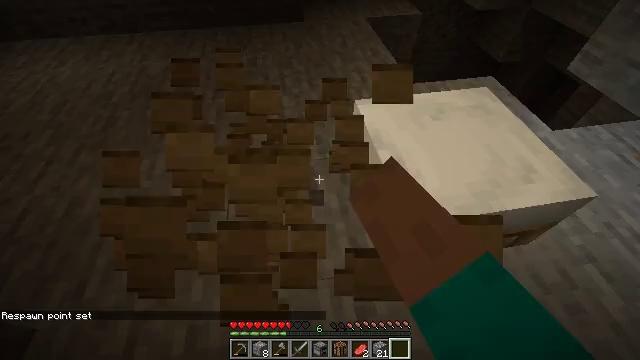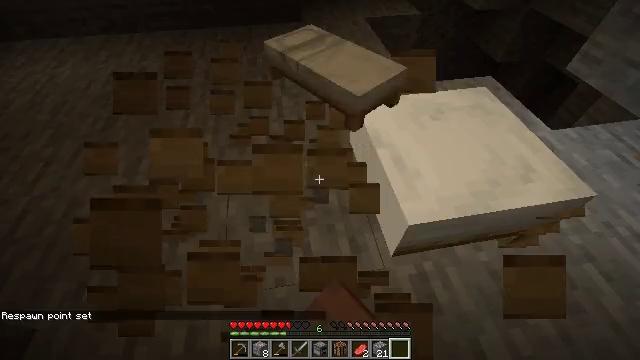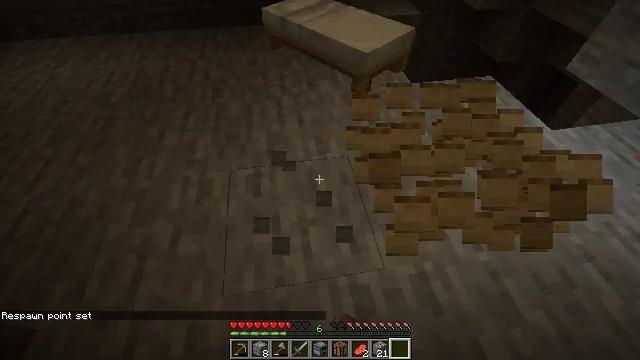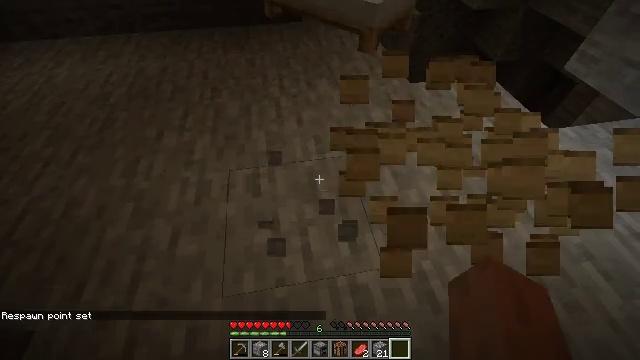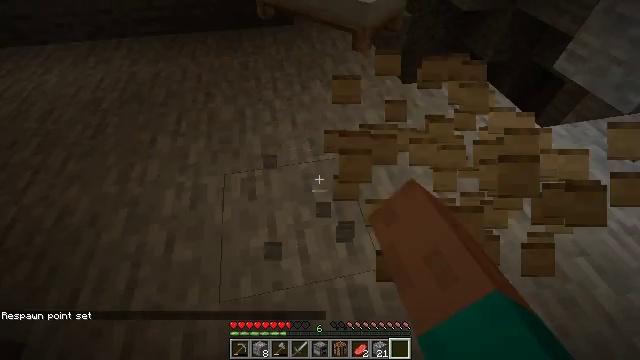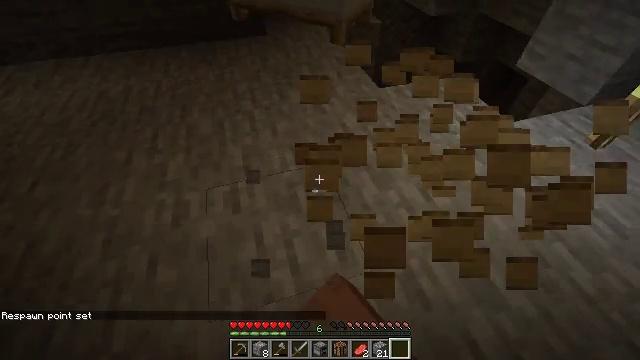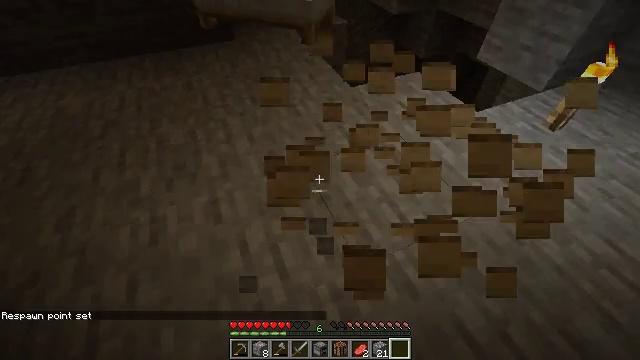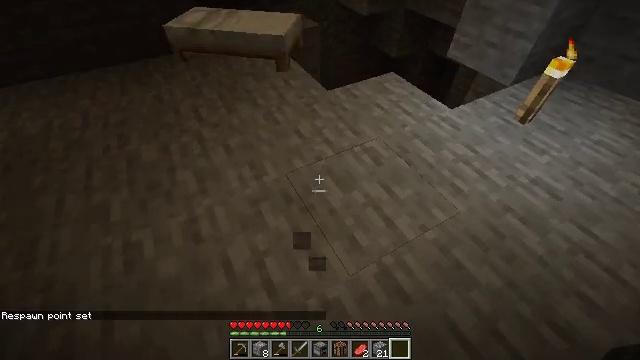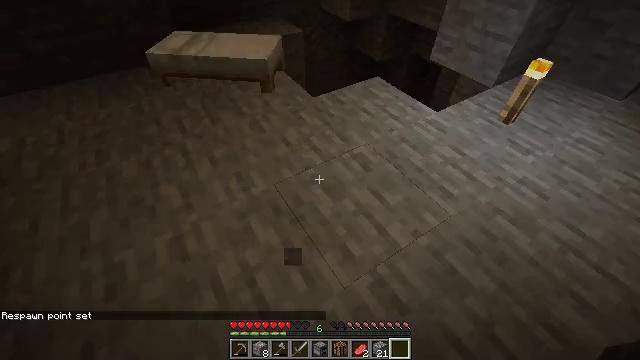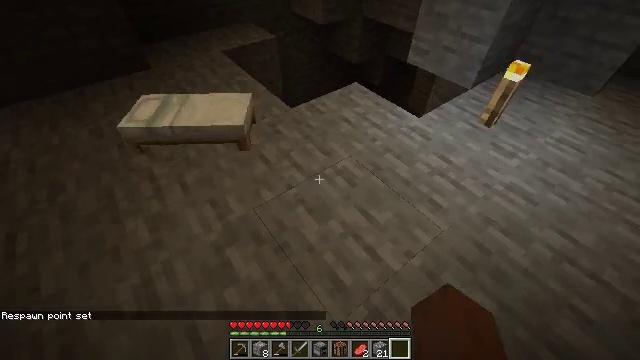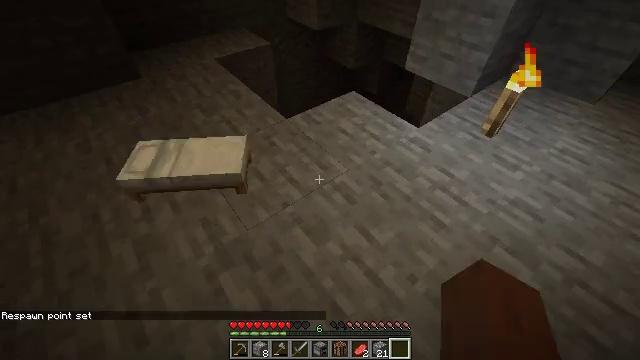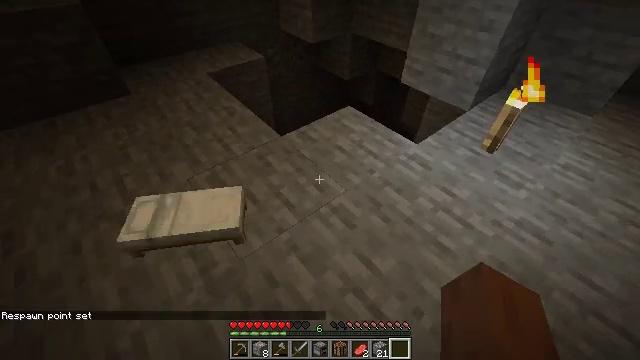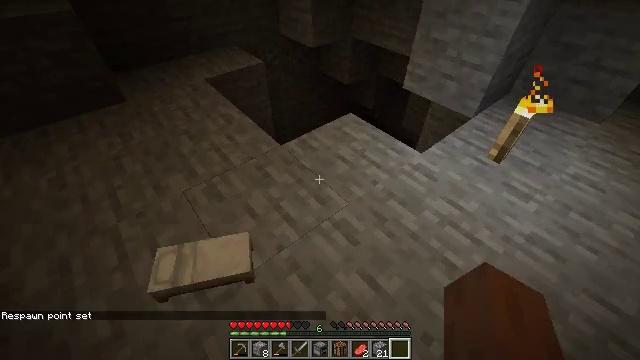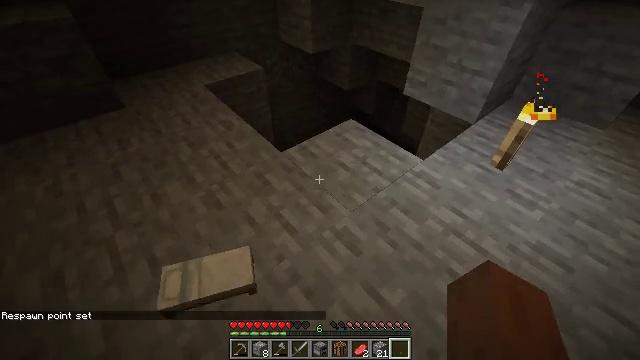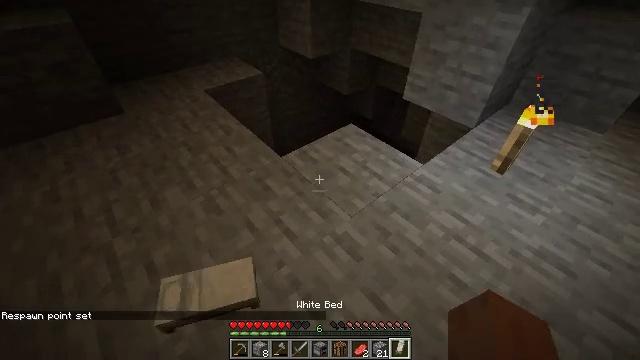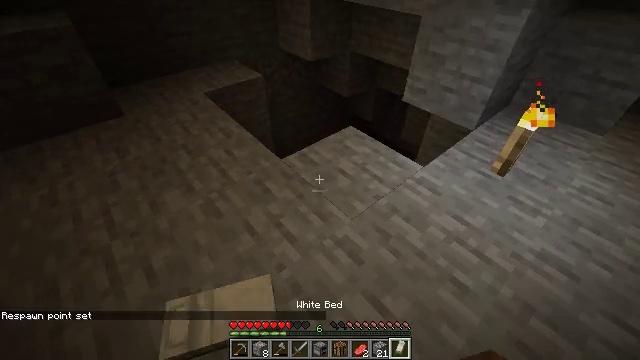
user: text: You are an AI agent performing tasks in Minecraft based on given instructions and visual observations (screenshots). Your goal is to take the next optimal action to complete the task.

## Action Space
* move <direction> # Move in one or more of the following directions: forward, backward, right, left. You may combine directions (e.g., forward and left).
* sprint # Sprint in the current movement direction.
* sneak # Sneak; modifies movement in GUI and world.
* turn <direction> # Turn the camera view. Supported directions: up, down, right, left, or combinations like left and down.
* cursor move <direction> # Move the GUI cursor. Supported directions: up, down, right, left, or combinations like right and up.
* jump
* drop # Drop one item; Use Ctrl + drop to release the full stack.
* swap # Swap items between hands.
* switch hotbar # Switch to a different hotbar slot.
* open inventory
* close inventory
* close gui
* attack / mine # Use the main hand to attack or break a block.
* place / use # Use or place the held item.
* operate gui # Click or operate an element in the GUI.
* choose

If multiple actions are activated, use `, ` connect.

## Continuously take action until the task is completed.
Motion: motion action
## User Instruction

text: Remove a white bed from the inventory.
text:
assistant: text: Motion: attack / mine
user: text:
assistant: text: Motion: attack / mine
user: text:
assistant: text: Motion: attack / mine
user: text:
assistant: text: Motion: turn right
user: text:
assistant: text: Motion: turn right and up
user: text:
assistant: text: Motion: turn right
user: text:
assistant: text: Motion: move forward, turn right
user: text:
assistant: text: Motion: move forward, turn right
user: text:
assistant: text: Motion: move forward, turn right
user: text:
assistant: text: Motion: move forward
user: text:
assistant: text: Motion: turn right and up
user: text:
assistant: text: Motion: no_op
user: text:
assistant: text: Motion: no_op
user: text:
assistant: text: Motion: no_op
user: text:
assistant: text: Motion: no_op
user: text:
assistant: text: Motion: no_op
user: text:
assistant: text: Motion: no_op
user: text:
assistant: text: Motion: turn up
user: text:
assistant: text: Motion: no_op
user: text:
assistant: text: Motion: no_op
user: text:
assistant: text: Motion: turn right and up
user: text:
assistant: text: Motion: turn right
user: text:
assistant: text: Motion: turn right and up
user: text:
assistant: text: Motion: turn right and up
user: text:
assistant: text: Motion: turn right and up
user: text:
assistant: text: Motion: move forward
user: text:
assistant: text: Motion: move forward
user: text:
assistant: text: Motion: move forward
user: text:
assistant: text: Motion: move forward
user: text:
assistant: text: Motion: move forward